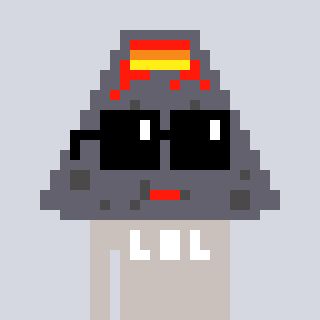
a pixel art character with square black sunglasses, a volcano-shaped head and a foggrey-colored body on a cool background